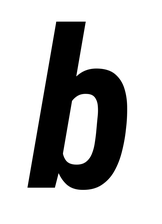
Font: Roboto-Italic_Condensed_Bold_Italic